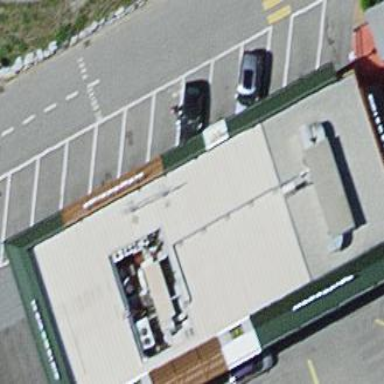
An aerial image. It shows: Street-side parking area.